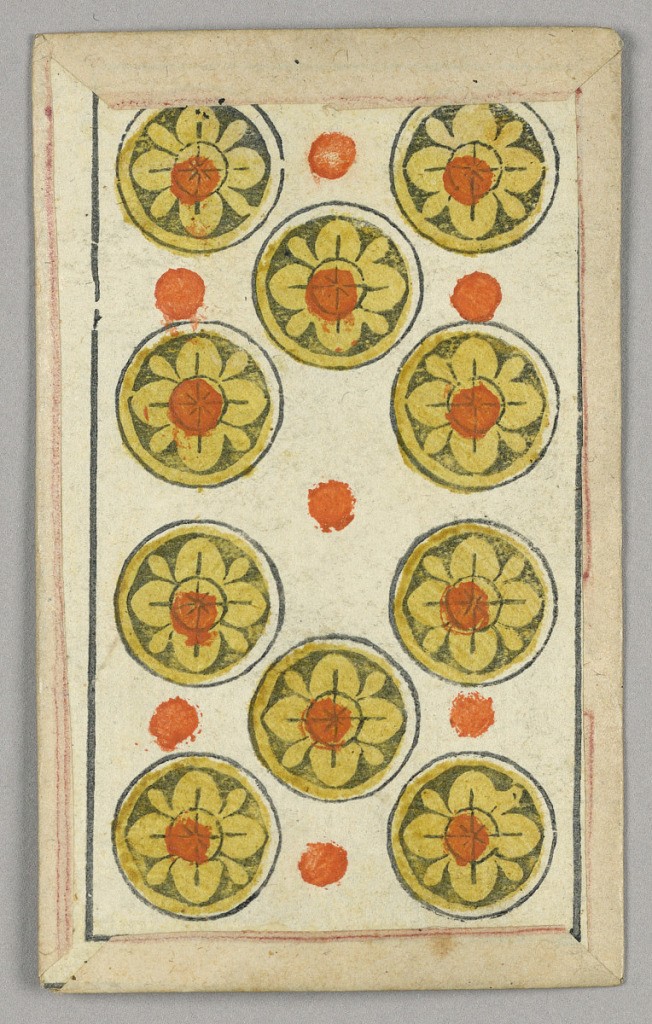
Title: Minchiate (Tarot) Playing Card
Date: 17th century
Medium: Stencil-colored woodblock print
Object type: Playing card
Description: Part of a set of Italian Minchiate playing cards.